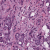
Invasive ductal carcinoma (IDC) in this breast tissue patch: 1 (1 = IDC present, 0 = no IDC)